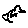
Label: bird